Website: lowes
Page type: account-selection
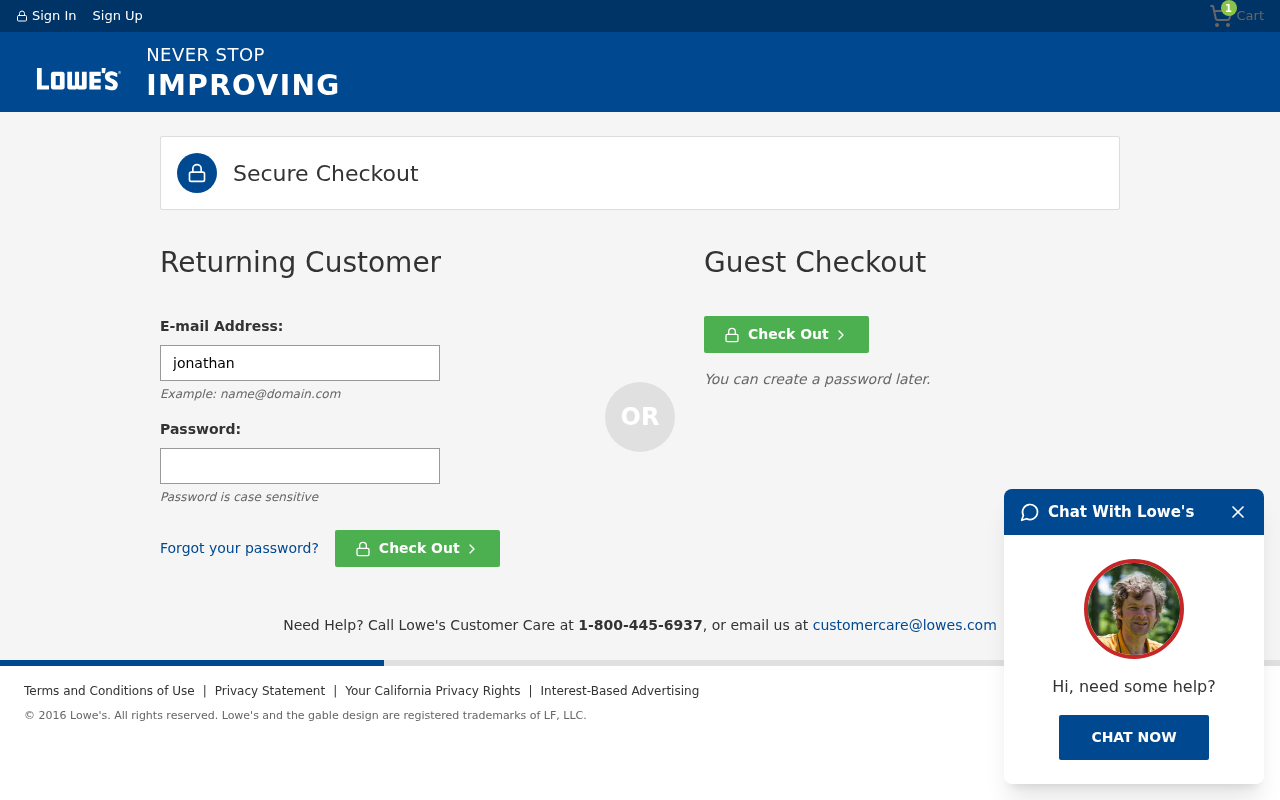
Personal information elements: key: PII_LOGIN_USERNAME
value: jonathanhicks69
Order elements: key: ORDER_NUM_ITEMS
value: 1